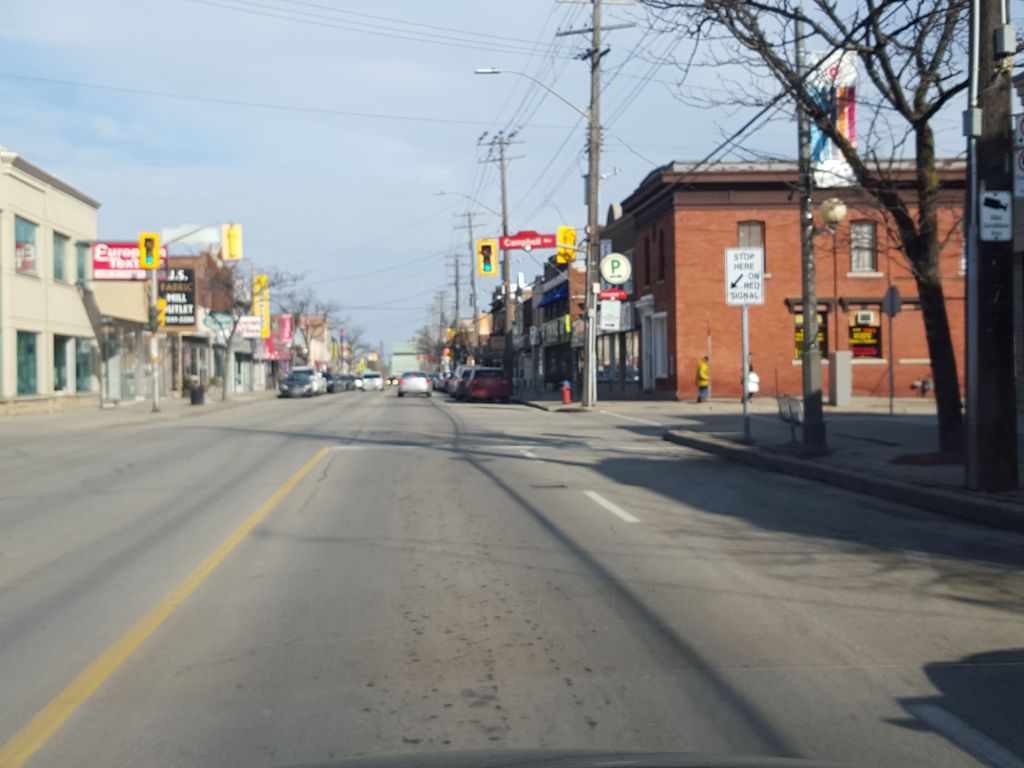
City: hamilton